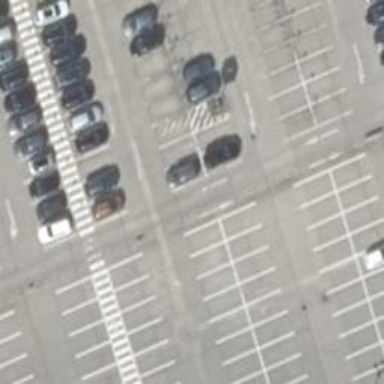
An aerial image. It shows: Asphalt parking aisle road.